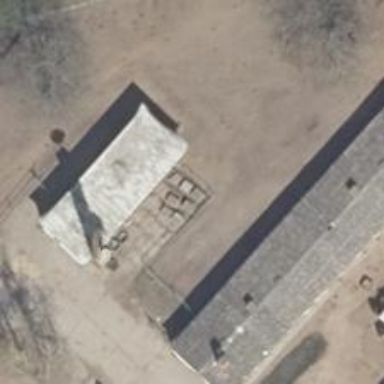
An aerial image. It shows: Shed.